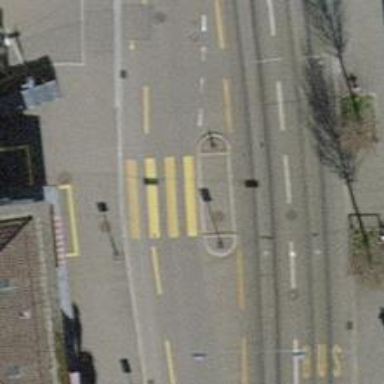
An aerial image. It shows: Uncontrolled zebra crossing with central island.